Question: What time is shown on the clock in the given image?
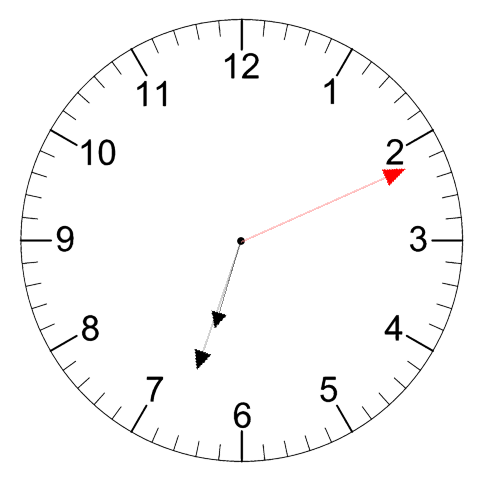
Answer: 06:33:11